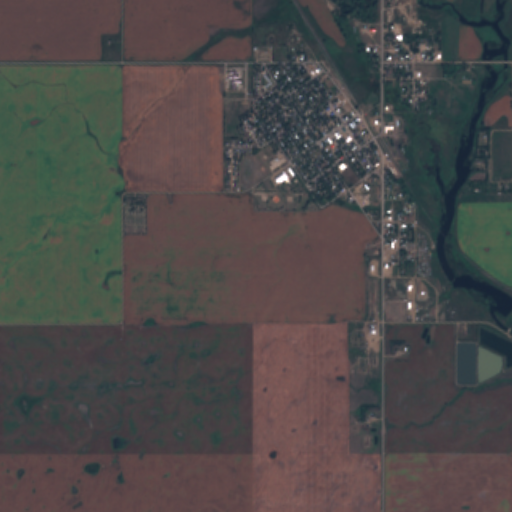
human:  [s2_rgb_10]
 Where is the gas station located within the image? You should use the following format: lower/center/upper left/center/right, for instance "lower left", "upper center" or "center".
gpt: The gas station is located in the upper right of the image.
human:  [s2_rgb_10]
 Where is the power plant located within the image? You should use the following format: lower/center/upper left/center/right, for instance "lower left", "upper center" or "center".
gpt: There is no power plant in the image.